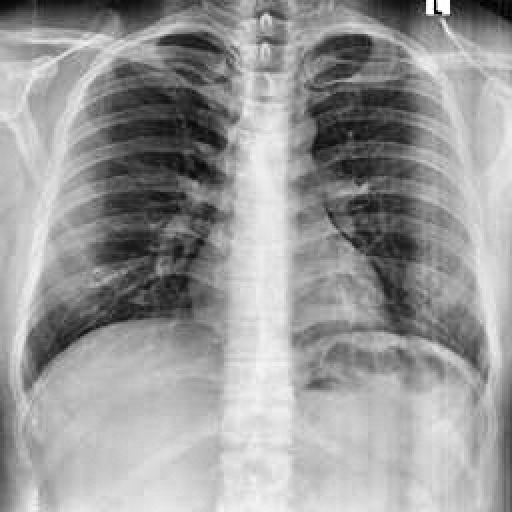
Finding: NORMAL